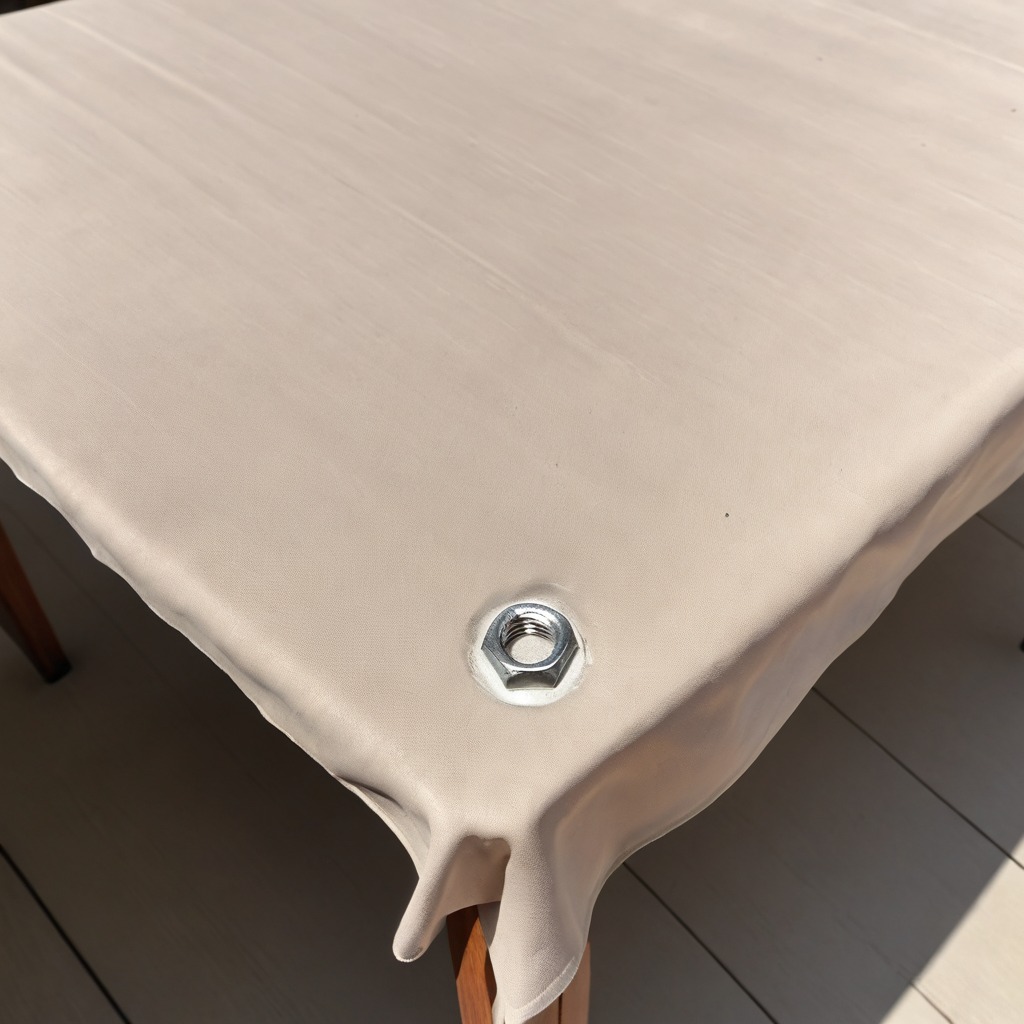
A metal nut lies on the wooden table.